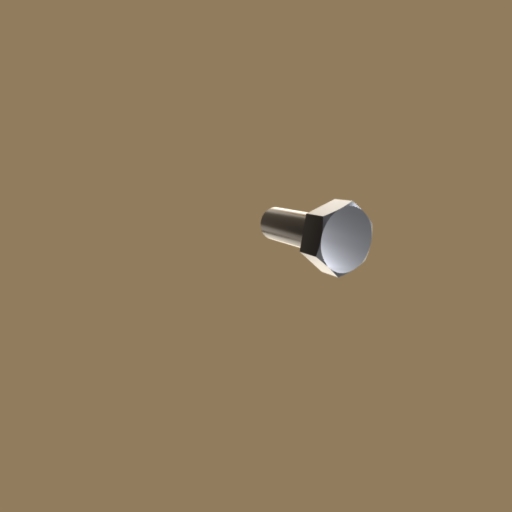
Label: bolt